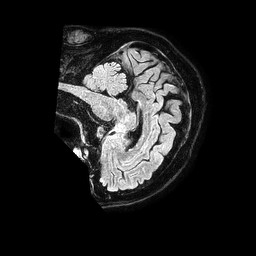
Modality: FLAIR
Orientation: sagittal
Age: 69
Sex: male
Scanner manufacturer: philips
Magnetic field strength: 1.5 T
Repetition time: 4.8 s
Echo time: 0.3 s